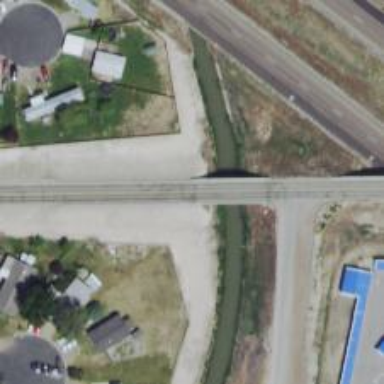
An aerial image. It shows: Asphalt surface on bridge.